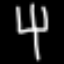
Label: fork